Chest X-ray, PA view. Patient: 43 years old, sex M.
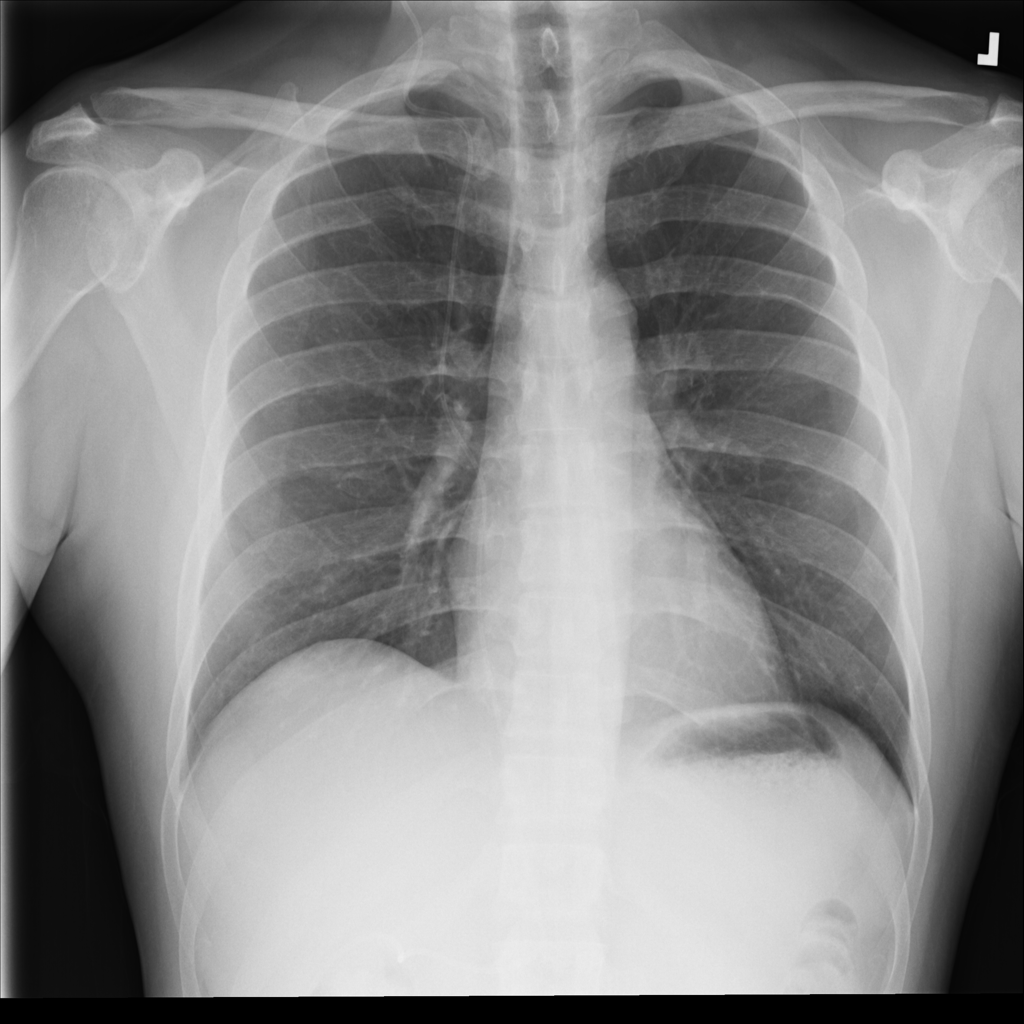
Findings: Infiltration